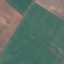
Land use / land cover class: AnnualCrop